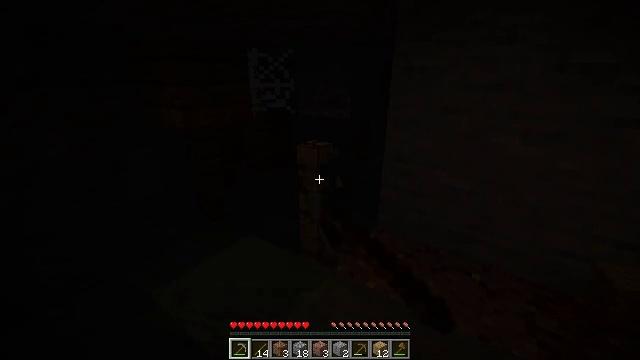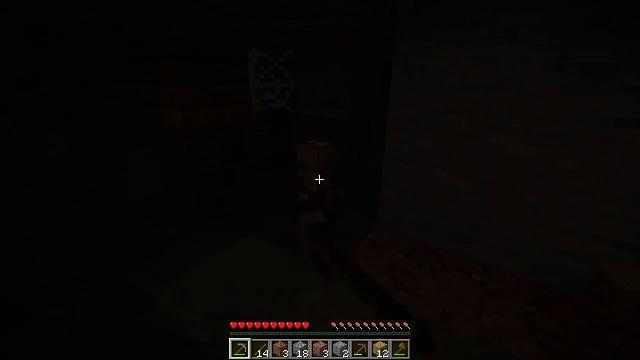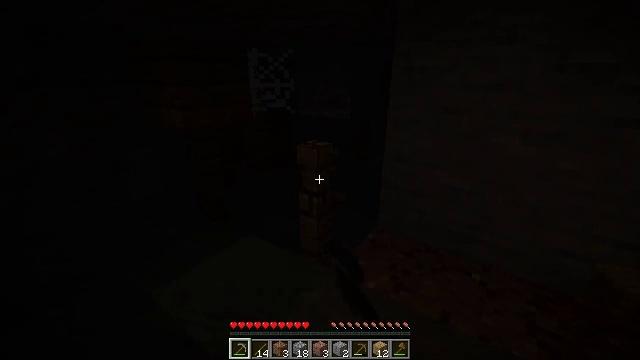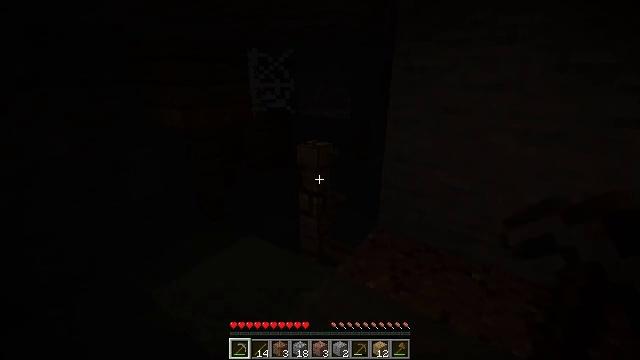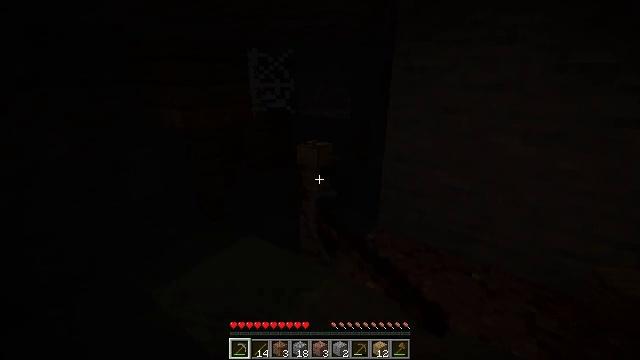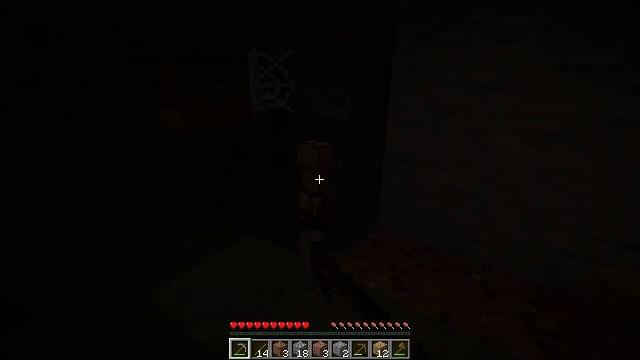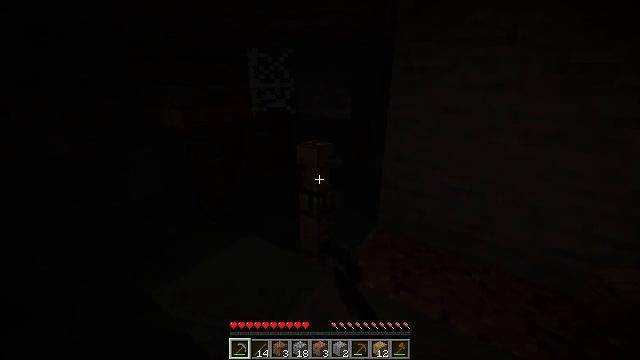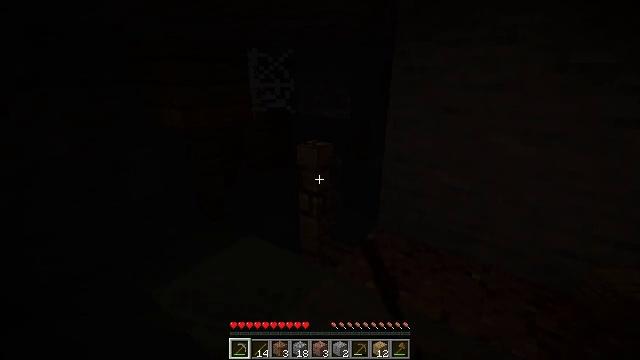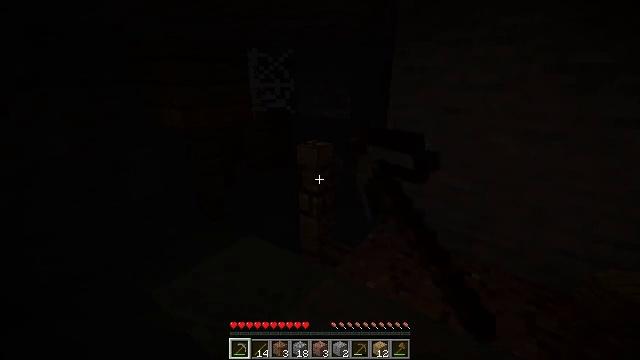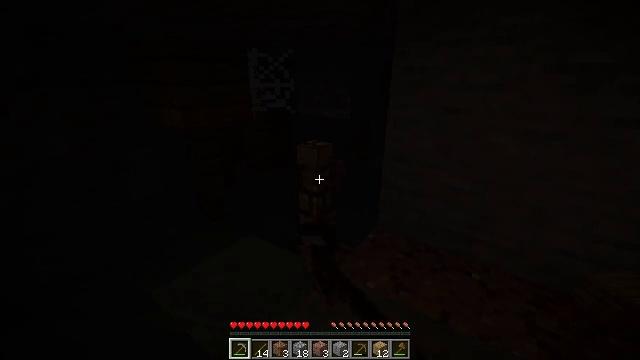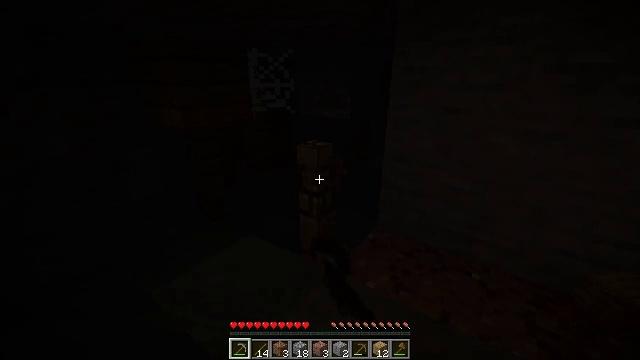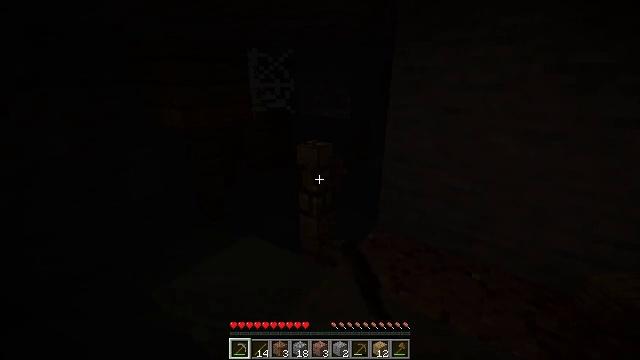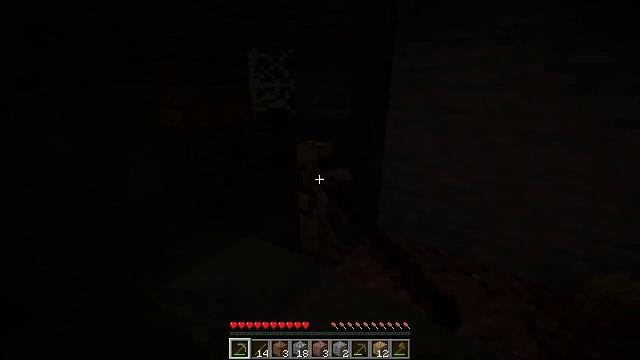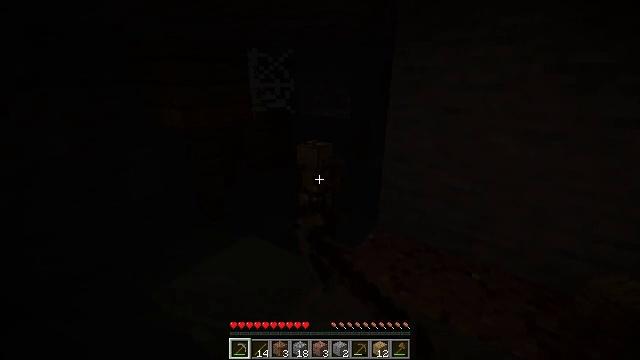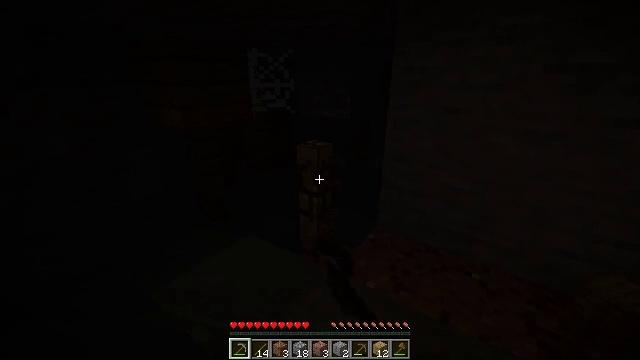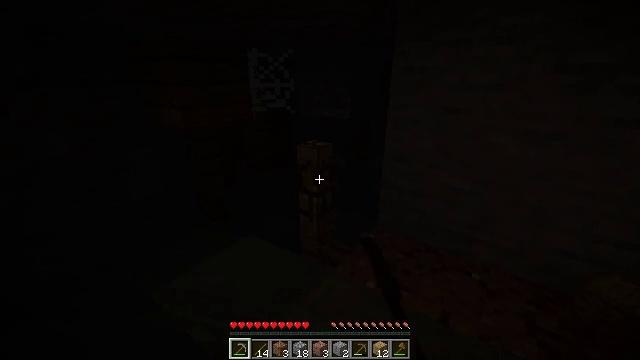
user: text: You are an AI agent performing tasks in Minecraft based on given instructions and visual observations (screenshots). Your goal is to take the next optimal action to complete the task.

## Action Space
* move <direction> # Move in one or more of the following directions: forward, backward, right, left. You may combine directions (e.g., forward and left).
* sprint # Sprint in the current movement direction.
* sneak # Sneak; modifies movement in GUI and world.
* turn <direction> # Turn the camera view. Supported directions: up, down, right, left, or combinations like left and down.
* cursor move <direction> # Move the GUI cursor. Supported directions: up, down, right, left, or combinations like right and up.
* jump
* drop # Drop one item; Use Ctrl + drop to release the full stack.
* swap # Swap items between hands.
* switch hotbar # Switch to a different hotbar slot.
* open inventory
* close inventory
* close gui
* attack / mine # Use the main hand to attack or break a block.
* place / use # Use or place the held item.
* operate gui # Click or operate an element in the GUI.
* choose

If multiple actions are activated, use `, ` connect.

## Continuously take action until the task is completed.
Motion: motion action
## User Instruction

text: Remove the oak fence from its place.
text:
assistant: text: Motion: attack / mine
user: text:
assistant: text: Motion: attack / mine
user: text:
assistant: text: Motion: attack / mine
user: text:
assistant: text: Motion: attack / mine
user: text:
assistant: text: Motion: attack / mine
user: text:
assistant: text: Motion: attack / mine
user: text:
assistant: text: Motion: attack / mine
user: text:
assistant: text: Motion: attack / mine
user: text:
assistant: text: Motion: attack / mine
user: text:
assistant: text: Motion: attack / mine
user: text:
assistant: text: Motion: attack / mine
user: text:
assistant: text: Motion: attack / mine
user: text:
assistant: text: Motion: attack / mine
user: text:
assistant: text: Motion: attack / mine
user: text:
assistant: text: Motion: attack / mine
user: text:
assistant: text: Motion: attack / mine
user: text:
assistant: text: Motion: attack / mine
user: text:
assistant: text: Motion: attack / mine
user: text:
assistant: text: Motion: attack / mine
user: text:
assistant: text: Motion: attack / mine
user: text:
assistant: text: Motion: attack / mine
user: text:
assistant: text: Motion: attack / mine
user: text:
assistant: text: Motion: attack / mine
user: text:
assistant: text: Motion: attack / mine
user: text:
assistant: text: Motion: attack / mine
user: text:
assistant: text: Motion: attack / mine
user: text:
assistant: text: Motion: attack / mine
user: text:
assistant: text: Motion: attack / mine
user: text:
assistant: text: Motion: attack / mine
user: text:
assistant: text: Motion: attack / mine